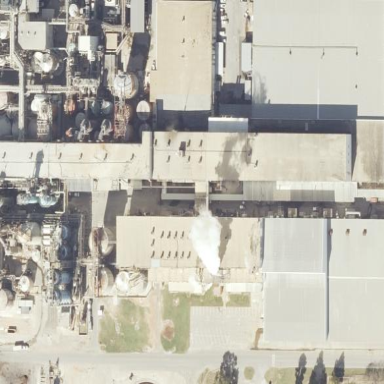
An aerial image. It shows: Industrial building.